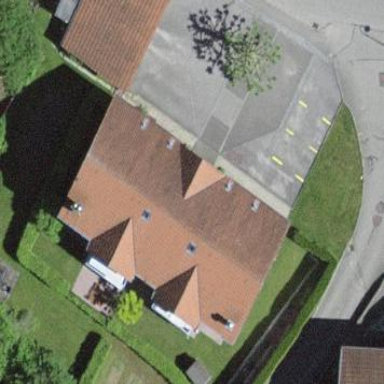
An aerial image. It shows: Residential building.